Question: I have multiple webpages that work together. Most of them have the same css from a master file. The issue I am having is that one page needs the css to be a little different. Here is what I mean:
'''
.Close
{
position: relative;
top: 0px; /* Different */
display: block; /* Different */
margin: auto; /* Different */
}
.ArrowLeft
{
background-image: url(arrow_left.png);
border: 0 none transparent;
padding: 0 0 0 0;
position: relative;
top: 0px;
height: 37px;
width: 47px;
z-index: 10;
display: none;
background-color: transparent;
float: left; /* Different */
}
.ArrowRight
{
background-image: url(arrow_right.png);
border: 0 none transparent;
padding: 0 0 0 0;
position: relative;
top: 0px;
height: 37px;
width: 47px;
z-index: 10;
display: none;
background-color: transparent;
float: right; /* Different */
}
'''
'''
.ArrowLeft
{
background-image: url(arrow_left.png);
border: 0 none transparent;
padding: 0 0 0 0;
position: absolute;
height: 24px;
width: 25px;
z-index: 10;
display: none;
}
.ArrowRight
{
background-image: url(arrow_right.png);
border: 0 none transparent;
padding: 0 0 0 0;
position: absolute;
left: 258px;
height: 24px;
width: 25px;
z-index: 10;
display: none;
}
.Close
{
position: relative;
top: -1px;
left: 105px;
}
'''
Notice the small differences ('margin: auto', 'float: left' .. ect) I want to have these differences not happen in my page's css. I know that 'float: none' will remove the 'floats' but how can i remove the 'display', 'top', and 'margin' properties that are different? I would just change the class name but all the pages use the same .js file so renaming them would be very long/unwanted.
Suggestions?
Is there a way to just turn off the master css or disable it for these classes?
Here is what I am talking about (The arrow):

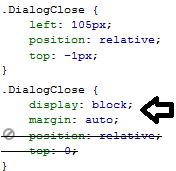
Answer: I do it like this:
Master head section:
'''
<head>
<!-- other head stuff -->
<link href="css/master.css" rel="stylesheet" type="text/css" />
<asp:ContentPlaceHolder ID="CPH_Css" runat="server" />
</head>
'''
ContentPage:
'''
<asp:Content ID="Content1" ContentPlaceHolderID="CPH_Css" runat="server">
<link href="css/content.css" rel="stylesheet" type="text/css" />
</asp:Content>
'''
That way you can override the master.css with whatever specifics you want in the content page.